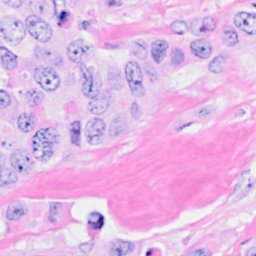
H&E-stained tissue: Breast